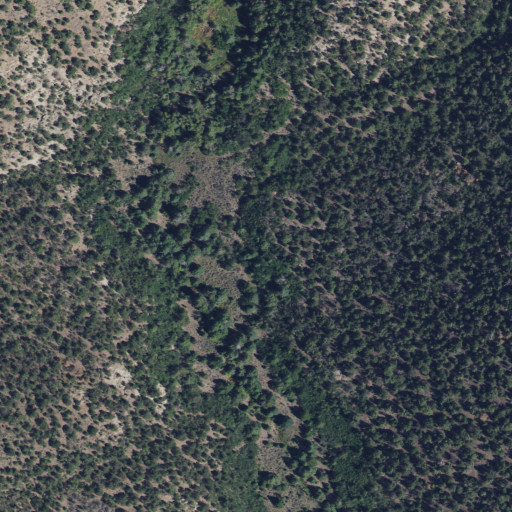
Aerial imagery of valley in Utah named Rocky Hollow containing evergreen forest and deciduous forest